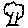
Label: tree